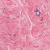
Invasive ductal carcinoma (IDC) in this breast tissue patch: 0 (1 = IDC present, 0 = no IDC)